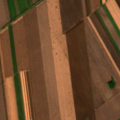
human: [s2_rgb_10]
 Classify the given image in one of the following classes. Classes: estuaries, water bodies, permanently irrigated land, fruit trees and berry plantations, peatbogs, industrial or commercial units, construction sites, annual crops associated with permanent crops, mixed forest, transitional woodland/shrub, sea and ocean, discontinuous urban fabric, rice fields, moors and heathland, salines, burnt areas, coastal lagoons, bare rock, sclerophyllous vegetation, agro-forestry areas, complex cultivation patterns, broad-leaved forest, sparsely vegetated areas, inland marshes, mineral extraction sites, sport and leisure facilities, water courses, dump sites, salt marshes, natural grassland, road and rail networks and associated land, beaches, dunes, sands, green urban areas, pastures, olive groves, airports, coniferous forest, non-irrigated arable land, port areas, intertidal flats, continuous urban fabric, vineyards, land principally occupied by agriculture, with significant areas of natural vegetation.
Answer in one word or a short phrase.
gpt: non-irrigated arable land